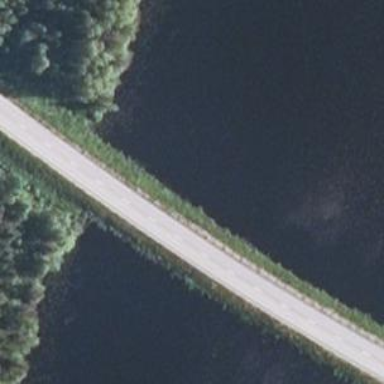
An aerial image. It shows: Trunk highway bridge with embankment.